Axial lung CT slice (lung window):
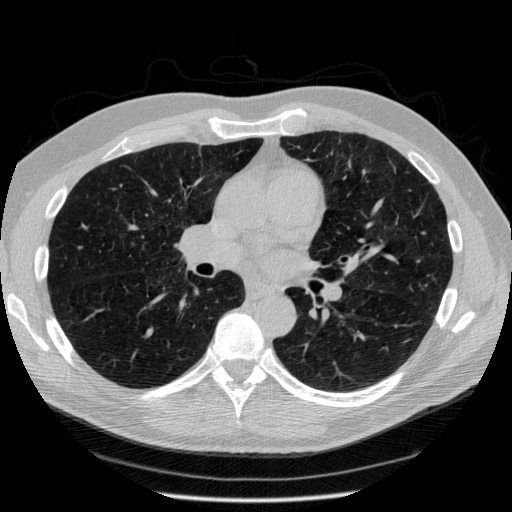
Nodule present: no